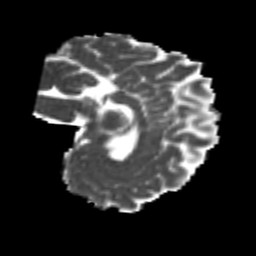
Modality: MD
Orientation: sagittal
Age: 22
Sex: male
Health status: healthy
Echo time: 0.074 s